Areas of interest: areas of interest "Tennis Court"
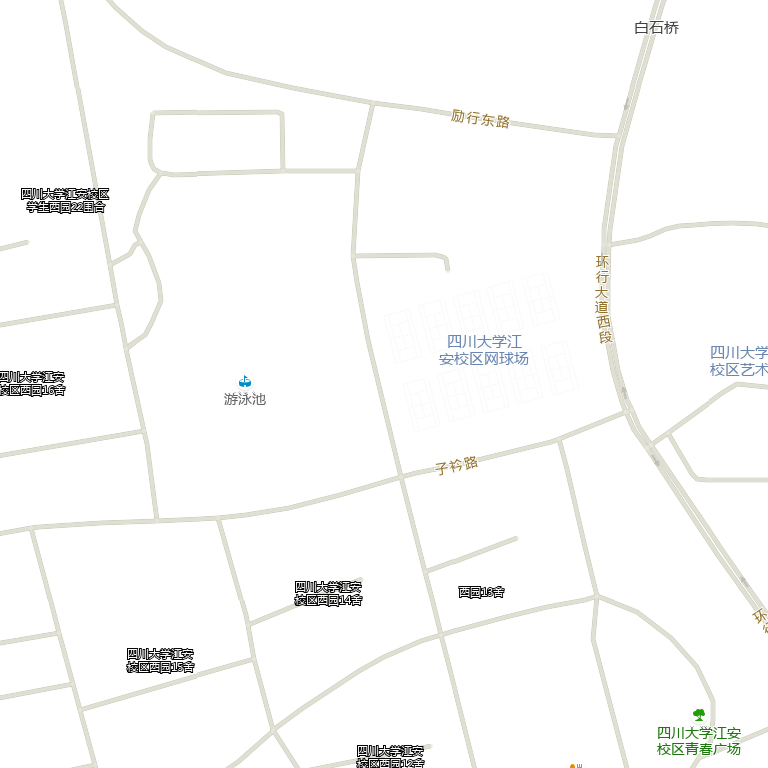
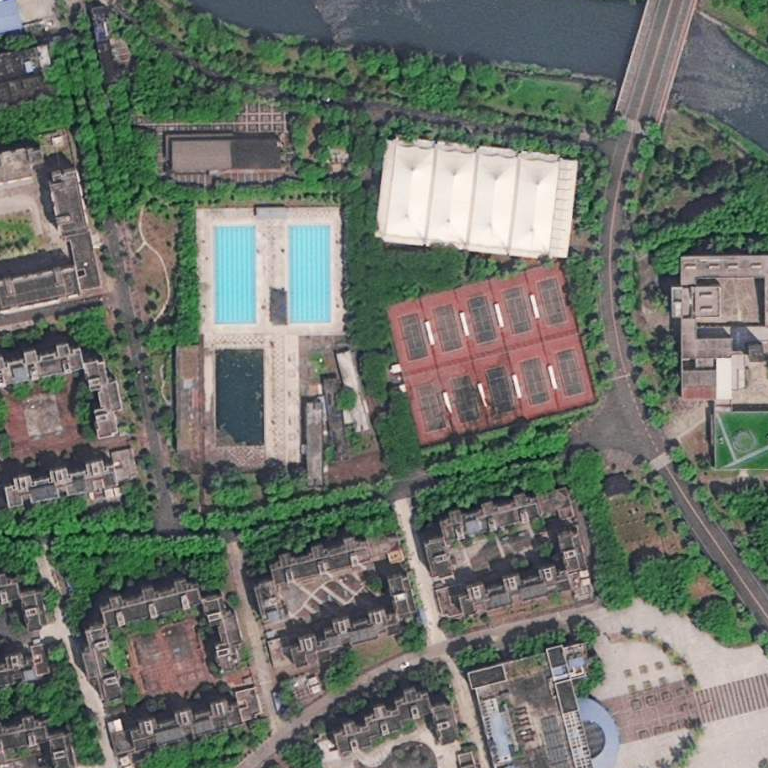